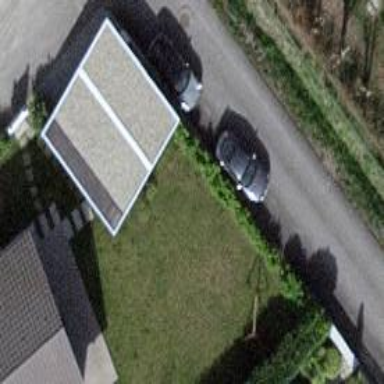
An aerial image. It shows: Garage.